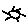
Label: sun